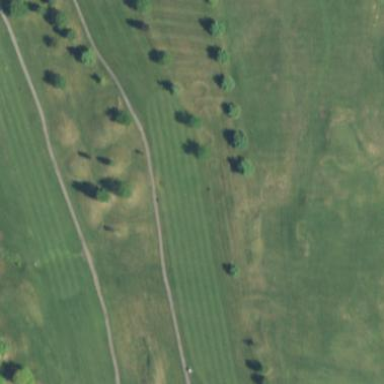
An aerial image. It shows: Scenic golf fairway.